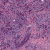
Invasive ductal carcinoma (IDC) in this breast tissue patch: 1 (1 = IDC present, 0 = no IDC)